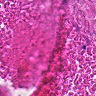
Metastatic tissue present: no